Field crop: maize
Growth stage: 1
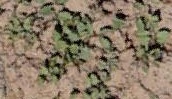
Species: convolvulus